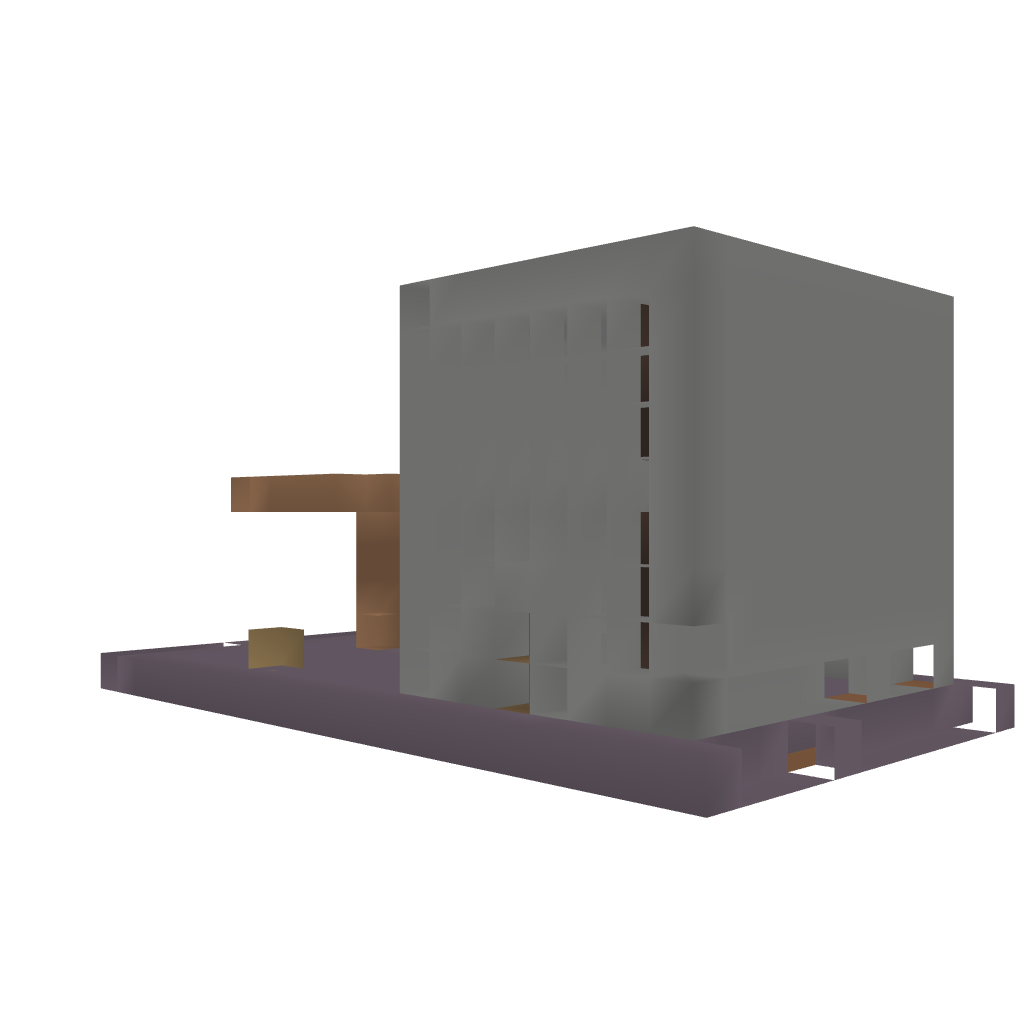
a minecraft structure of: Mooshroom brown house